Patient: sex F, age 53
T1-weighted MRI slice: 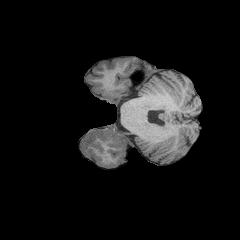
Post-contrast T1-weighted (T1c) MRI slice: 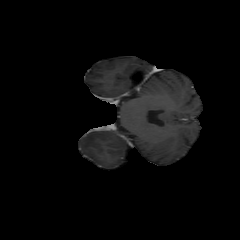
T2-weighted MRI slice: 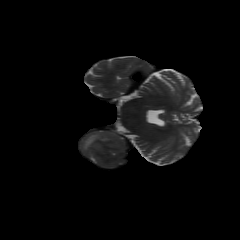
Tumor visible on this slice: yes
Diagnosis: Astrocytoma, IDH-wildtype
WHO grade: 3